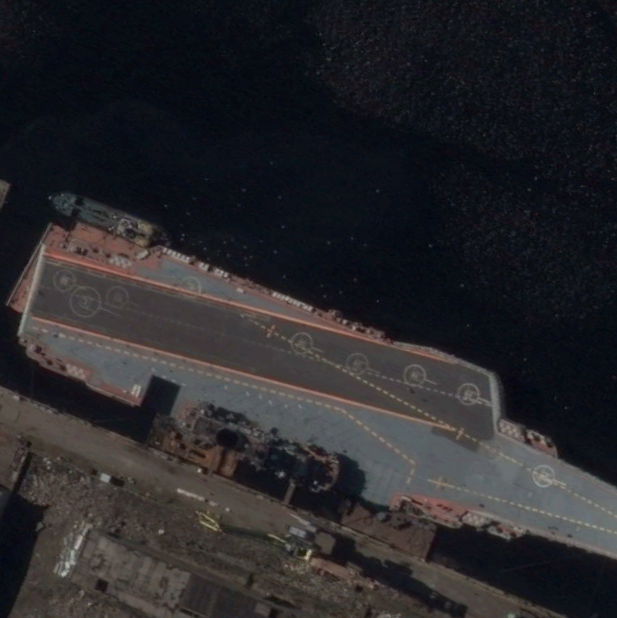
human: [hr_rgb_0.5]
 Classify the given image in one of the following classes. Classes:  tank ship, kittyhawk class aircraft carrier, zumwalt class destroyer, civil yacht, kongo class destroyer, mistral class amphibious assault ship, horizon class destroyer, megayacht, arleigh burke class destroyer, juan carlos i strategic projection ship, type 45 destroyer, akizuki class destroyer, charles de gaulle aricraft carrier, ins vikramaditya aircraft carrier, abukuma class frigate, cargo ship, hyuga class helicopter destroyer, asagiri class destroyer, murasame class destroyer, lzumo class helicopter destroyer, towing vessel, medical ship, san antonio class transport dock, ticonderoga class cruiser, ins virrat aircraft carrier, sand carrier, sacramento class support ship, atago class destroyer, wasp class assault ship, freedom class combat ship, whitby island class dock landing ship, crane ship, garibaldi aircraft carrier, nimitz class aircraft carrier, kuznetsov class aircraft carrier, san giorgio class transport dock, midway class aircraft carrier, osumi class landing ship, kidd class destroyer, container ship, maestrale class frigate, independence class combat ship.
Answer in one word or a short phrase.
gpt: Kuznetsov class aircraft carrier